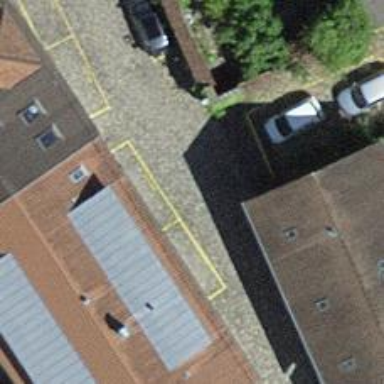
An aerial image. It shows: Service road with unhewn cobblestone surface.